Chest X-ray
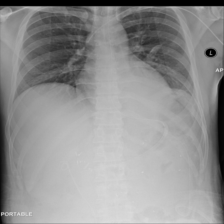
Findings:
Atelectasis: positive
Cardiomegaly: negative
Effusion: negative
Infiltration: negative
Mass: negative
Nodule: negative
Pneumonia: negative
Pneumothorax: negative
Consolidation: positive
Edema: negative
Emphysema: negative
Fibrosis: negative
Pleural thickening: negative
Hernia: negative